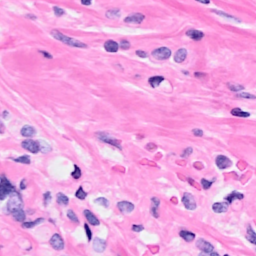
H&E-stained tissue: Breast